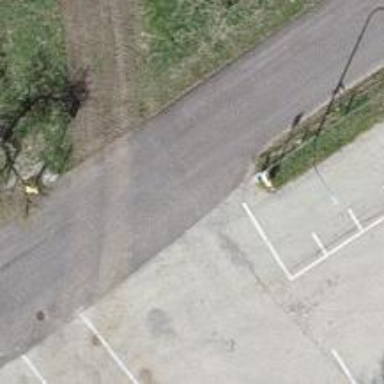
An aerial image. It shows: Asphalt parking aisle road for service vehicles.